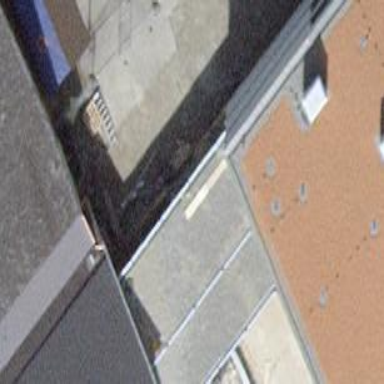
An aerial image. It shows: View of roof of building.